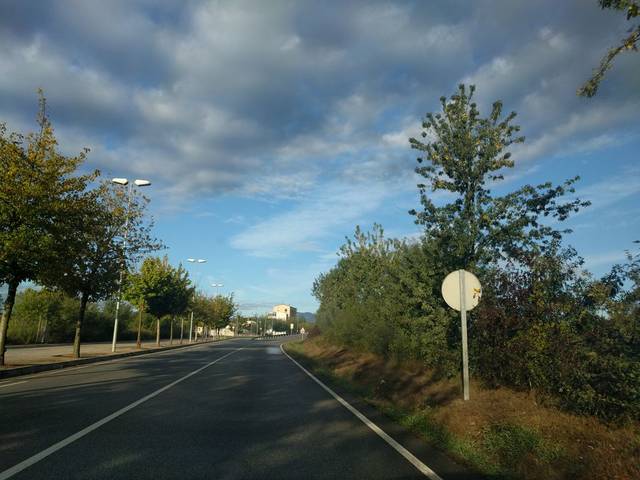
Region: Spain
Coordinates: 41.99, 2.793